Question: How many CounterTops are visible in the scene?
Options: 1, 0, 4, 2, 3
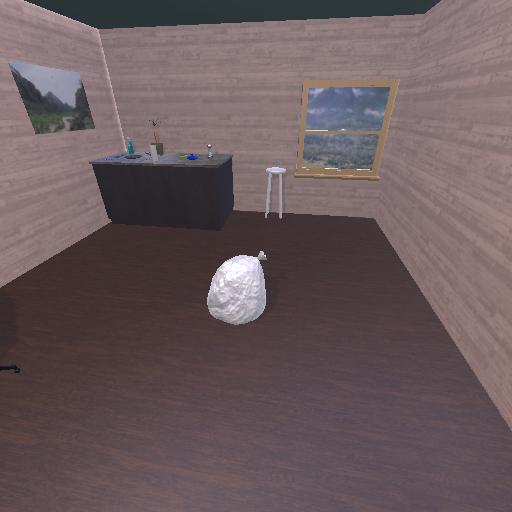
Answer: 1